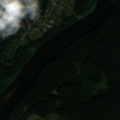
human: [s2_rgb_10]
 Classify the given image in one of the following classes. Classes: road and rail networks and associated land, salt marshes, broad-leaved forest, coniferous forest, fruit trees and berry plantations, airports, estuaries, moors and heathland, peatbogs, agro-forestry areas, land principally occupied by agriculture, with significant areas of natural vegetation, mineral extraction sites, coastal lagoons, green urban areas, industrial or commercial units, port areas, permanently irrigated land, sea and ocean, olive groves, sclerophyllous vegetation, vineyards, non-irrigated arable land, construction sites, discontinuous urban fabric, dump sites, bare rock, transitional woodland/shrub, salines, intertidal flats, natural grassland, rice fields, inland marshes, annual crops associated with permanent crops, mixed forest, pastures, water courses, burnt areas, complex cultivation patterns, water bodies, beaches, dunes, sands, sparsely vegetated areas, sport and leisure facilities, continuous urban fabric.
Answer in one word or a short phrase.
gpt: complex cultivation patterns, land principally occupied by agriculture, with significant areas of natural vegetation, broad-leaved forest, coniferous forest, water courses